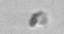
Label: detritus